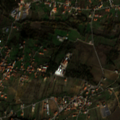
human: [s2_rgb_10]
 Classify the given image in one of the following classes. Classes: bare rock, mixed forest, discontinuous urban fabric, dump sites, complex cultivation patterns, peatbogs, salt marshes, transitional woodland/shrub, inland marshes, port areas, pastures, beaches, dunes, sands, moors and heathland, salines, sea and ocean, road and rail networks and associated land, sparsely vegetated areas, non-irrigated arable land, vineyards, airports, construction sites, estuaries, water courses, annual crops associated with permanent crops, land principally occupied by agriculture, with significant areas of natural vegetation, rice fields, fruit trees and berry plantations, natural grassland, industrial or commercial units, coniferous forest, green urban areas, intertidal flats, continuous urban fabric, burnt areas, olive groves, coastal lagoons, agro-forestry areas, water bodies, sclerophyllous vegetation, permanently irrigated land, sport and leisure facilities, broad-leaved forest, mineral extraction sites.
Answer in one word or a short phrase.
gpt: discontinuous urban fabric, vineyards, annual crops associated with permanent crops, mixed forest